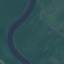
Label: River